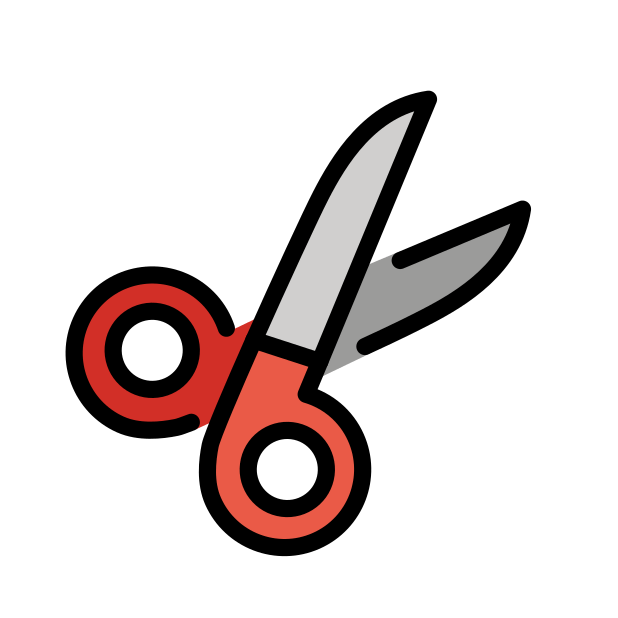
scissors